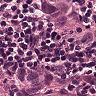
Metastatic tissue present: yes